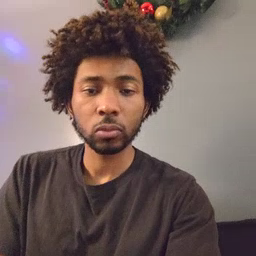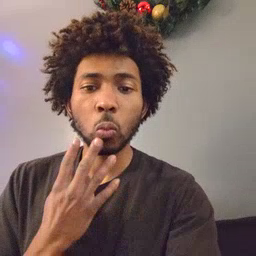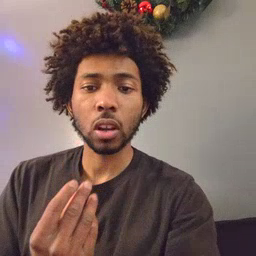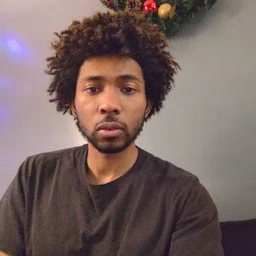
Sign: wet